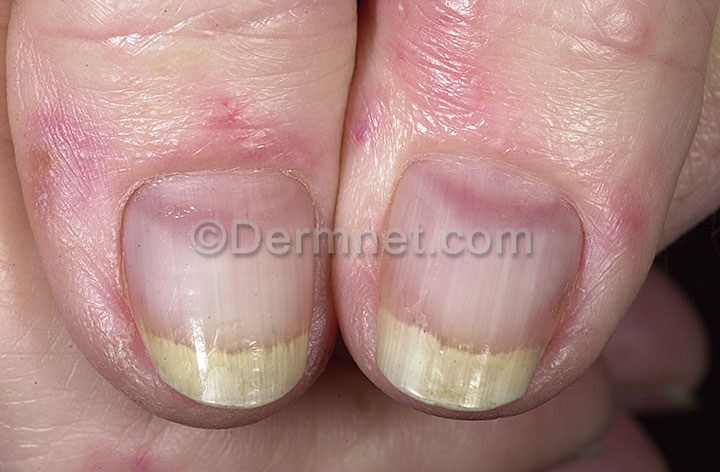
Disease: Exanthems and Drug Eruptions